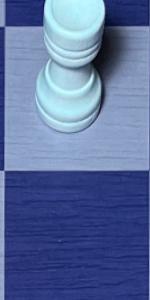
Label: Empty